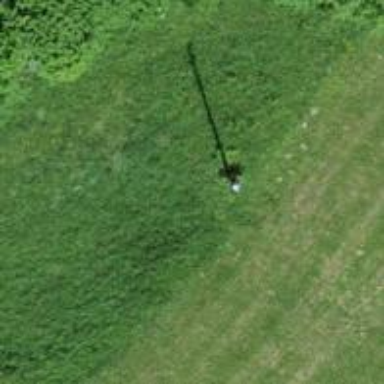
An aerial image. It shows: Power pole.